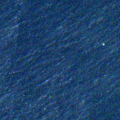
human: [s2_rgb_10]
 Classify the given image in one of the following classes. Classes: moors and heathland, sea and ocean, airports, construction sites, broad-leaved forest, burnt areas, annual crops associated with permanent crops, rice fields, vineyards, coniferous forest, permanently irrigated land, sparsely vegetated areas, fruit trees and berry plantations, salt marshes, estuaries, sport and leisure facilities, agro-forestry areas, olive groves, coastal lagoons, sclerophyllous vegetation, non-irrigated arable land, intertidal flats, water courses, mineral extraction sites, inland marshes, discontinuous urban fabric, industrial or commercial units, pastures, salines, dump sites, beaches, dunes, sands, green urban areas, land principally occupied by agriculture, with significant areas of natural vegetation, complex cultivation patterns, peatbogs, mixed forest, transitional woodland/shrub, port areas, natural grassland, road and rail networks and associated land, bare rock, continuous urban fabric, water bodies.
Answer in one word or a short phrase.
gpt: sea and ocean